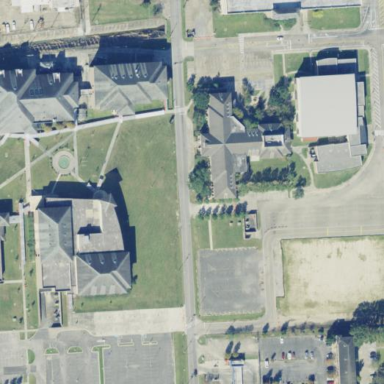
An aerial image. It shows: College.